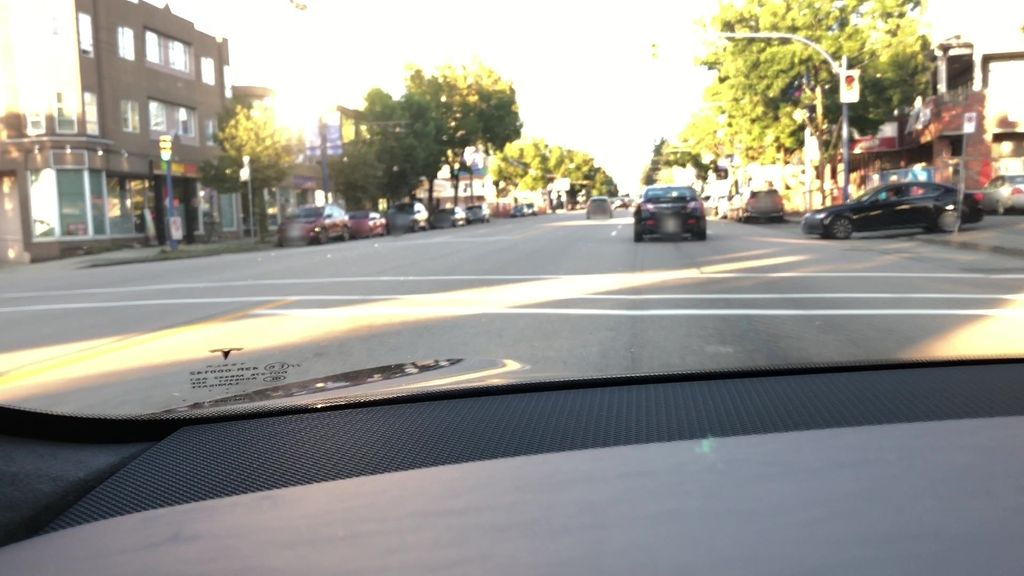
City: vancouver